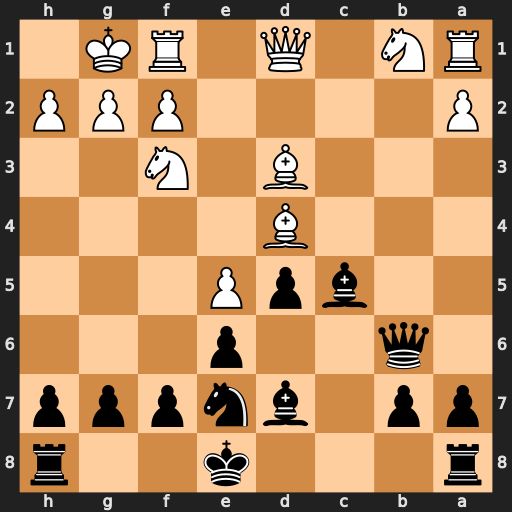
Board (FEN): r3k2r/pp1bnppp/1q2p3/2bpP3/3B4/3B1N2/P4PPP/RN1Q1RK1
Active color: b
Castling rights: kq
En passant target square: -
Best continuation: Bxd4 Nxd4 Qxd4